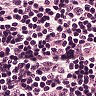
Metastatic tissue present: no